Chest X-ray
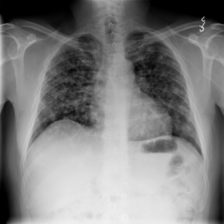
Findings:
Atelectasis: negative
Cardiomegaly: negative
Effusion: negative
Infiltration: negative
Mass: negative
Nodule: positive
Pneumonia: negative
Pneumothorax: negative
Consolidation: negative
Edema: negative
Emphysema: negative
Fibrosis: negative
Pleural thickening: negative
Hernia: negative